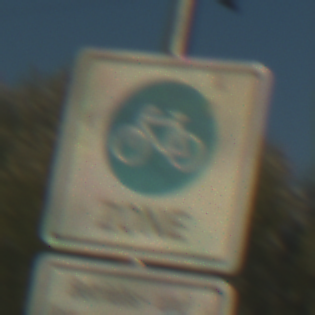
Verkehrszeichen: BeginnFahrradzone
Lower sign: BesondereFahrzeugeUndTransportgueter9
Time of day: SunriseSunset
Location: Outdoor (RoadRail)
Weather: Clear
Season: NotSpecified
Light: Natural